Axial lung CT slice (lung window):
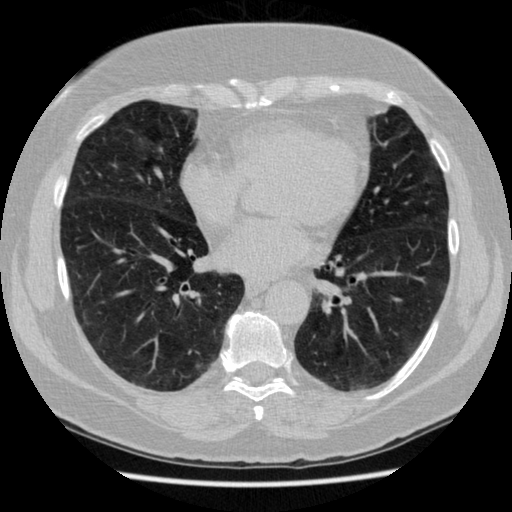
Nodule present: no